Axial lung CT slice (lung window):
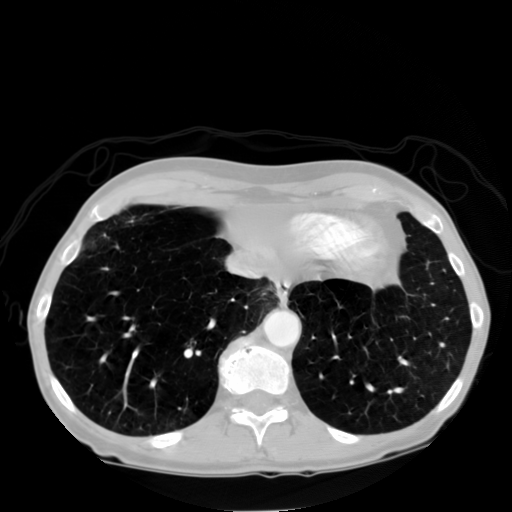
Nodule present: no